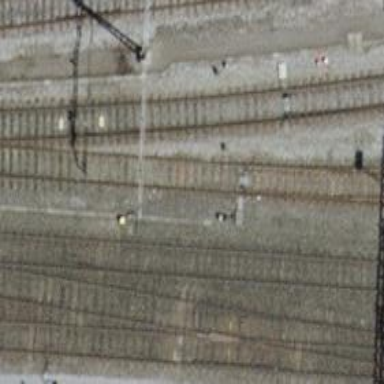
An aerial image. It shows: Railway switch.